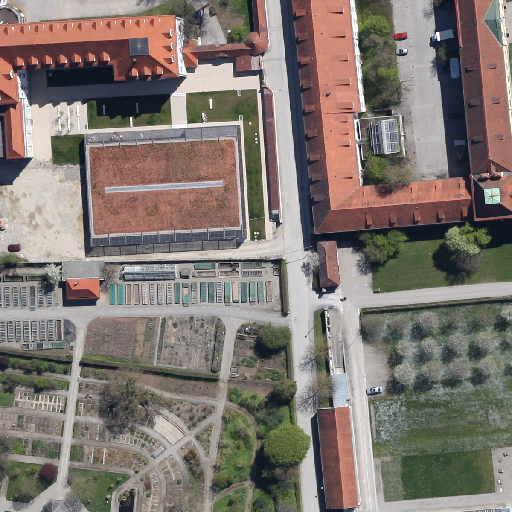
Referring expression: car